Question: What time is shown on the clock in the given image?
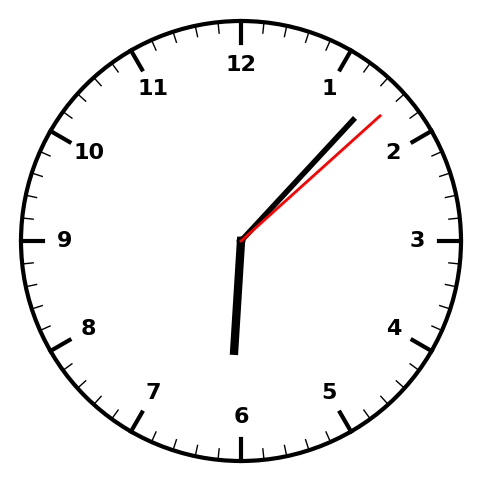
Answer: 06:07:08